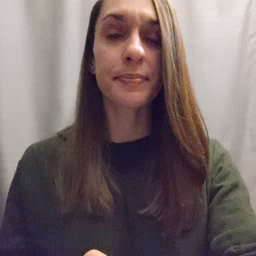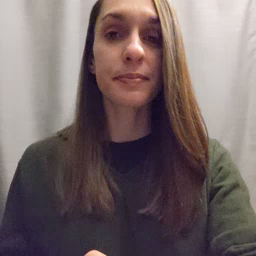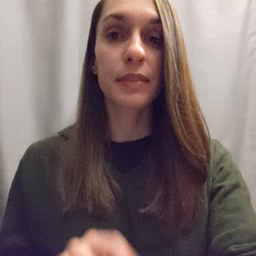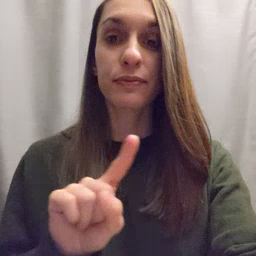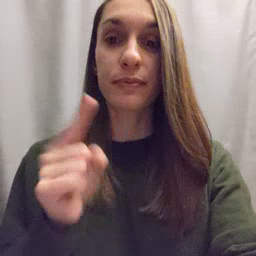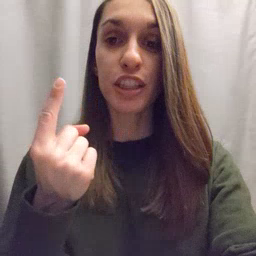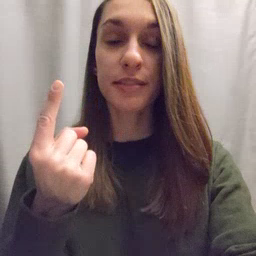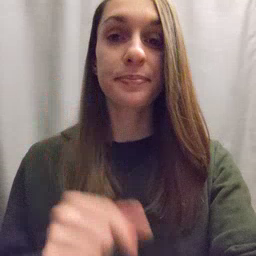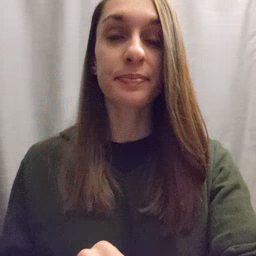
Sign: first